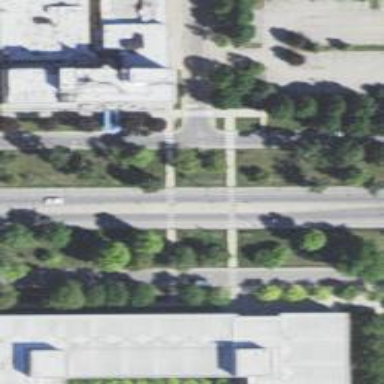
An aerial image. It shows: Footway that serves as traffic island.